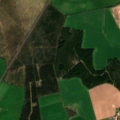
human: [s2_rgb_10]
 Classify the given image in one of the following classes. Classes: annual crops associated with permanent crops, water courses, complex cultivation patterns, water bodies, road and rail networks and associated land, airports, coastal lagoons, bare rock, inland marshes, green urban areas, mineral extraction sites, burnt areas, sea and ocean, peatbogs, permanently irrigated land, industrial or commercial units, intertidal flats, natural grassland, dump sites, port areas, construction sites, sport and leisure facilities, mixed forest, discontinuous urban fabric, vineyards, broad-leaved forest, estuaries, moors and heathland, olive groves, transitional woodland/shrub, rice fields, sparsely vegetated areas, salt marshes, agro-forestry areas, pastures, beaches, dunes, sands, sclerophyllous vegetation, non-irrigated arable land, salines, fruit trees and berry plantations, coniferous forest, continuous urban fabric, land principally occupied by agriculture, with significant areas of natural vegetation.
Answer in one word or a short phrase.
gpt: non-irrigated arable land, pastures, transitional woodland/shrub